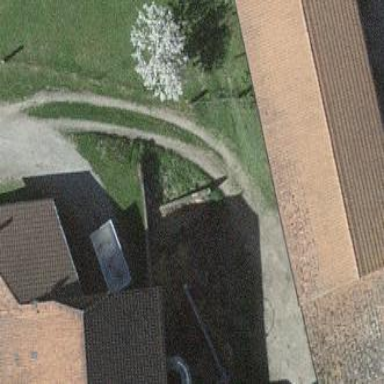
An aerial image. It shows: Rural barn.